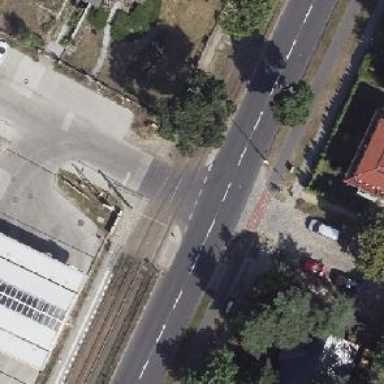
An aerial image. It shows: Tram level crossing on the railway.